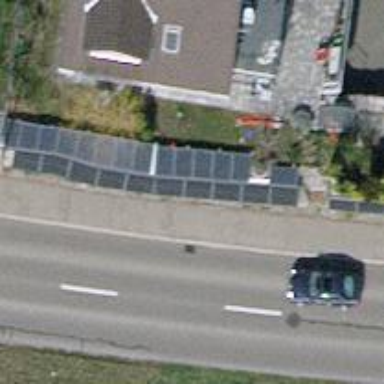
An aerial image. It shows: Solar power generator utilizing photovoltaic technology with solar photovoltaic panels.